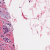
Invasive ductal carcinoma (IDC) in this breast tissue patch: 1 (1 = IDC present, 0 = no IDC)